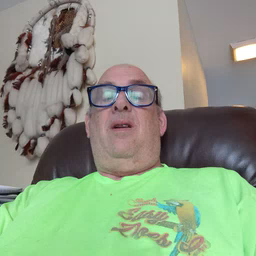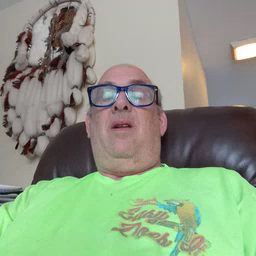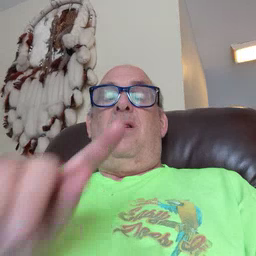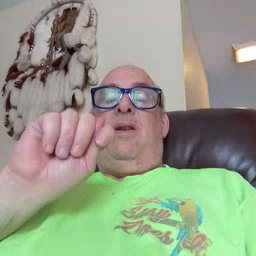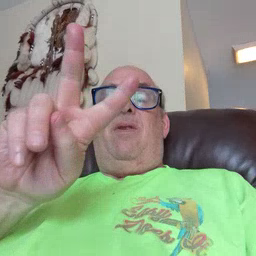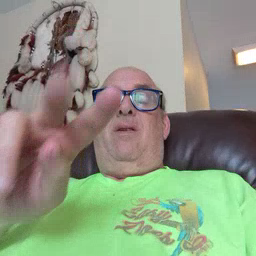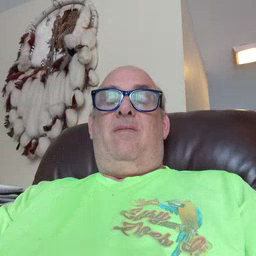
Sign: TV